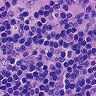
Metastatic tissue present: no